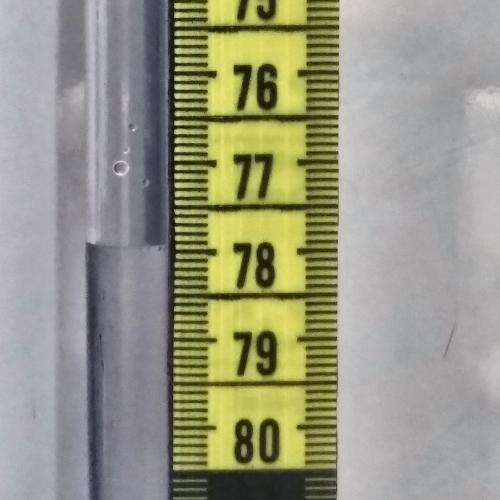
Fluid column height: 77.9 cm